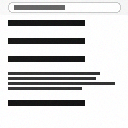
Screen state: on